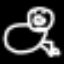
Label: frog